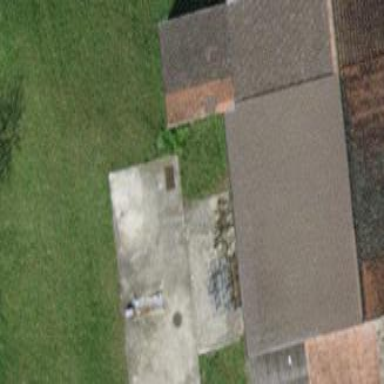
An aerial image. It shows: Barn.